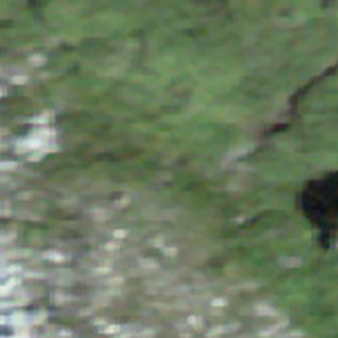
Label: other